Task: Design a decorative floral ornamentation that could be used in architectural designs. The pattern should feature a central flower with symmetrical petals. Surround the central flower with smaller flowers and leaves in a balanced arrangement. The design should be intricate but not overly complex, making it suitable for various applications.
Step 209:
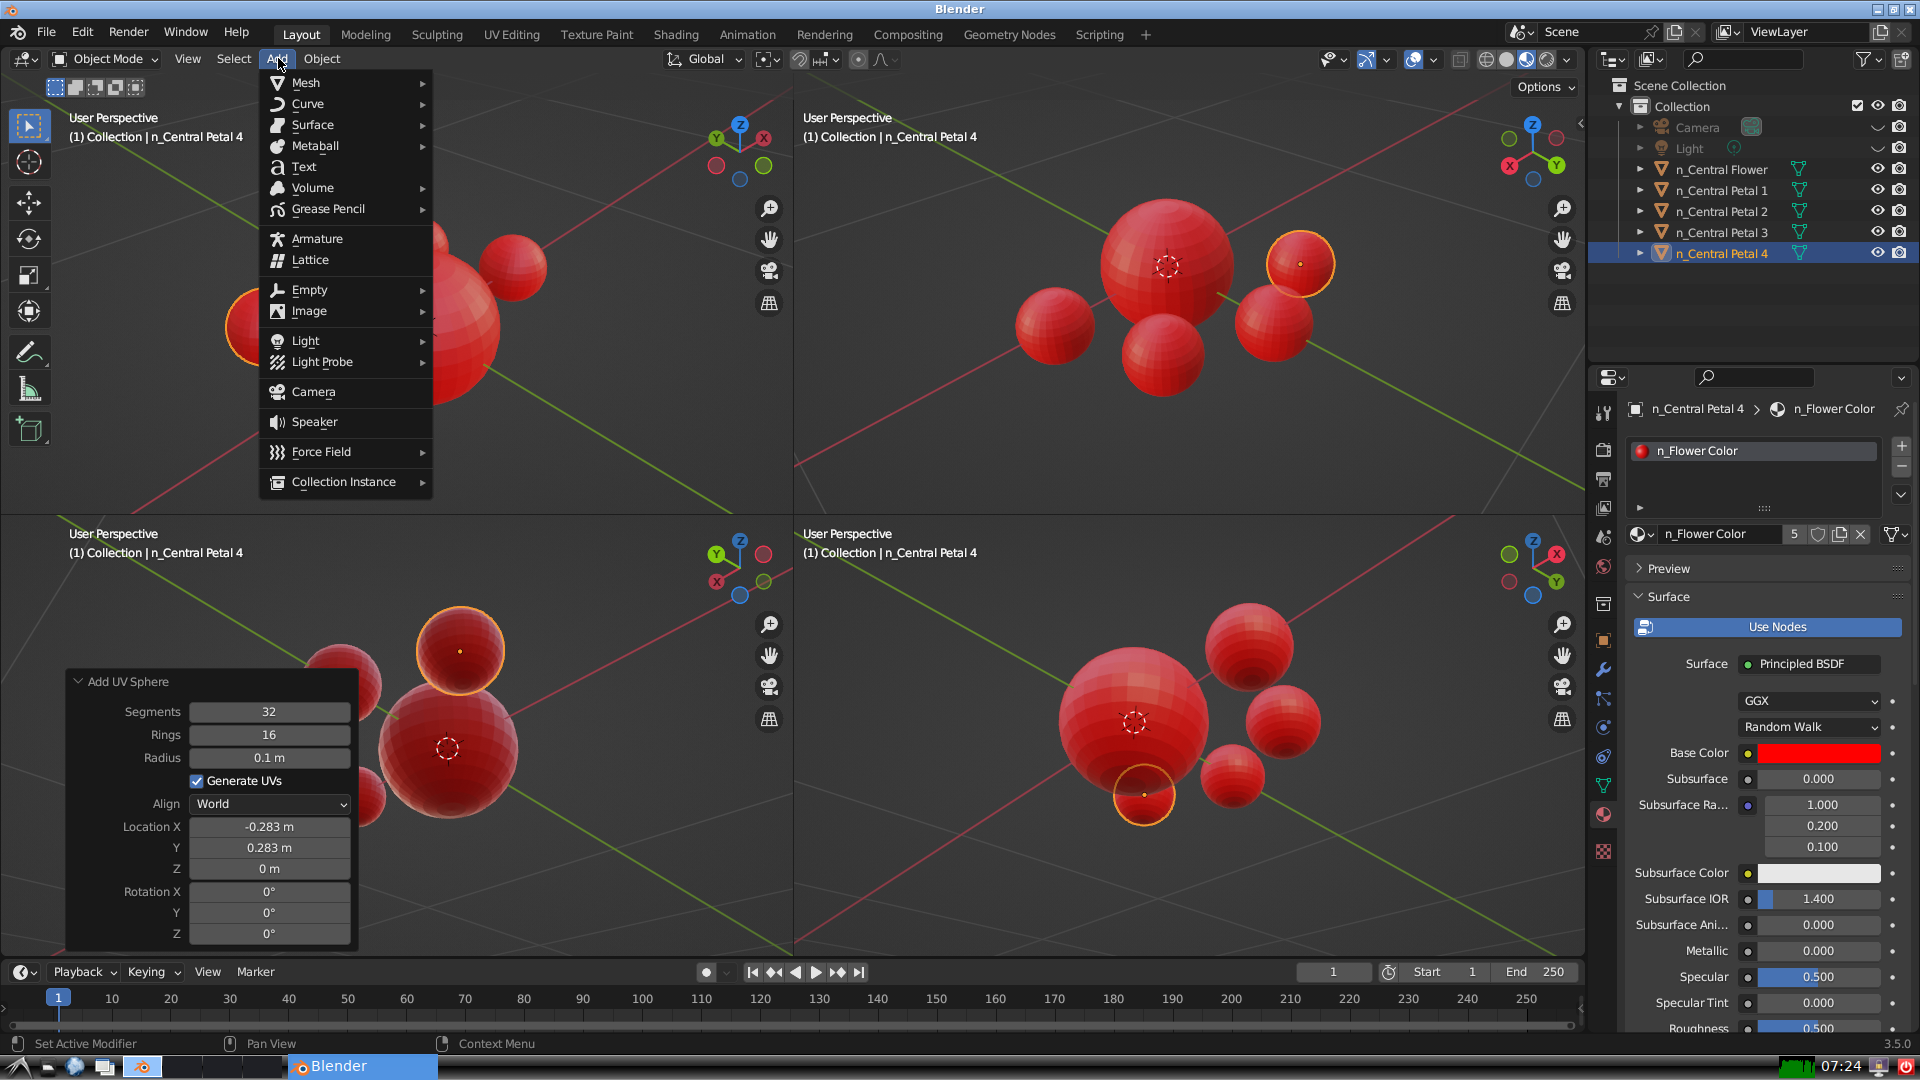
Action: {"mouse_move": [304, 82]}